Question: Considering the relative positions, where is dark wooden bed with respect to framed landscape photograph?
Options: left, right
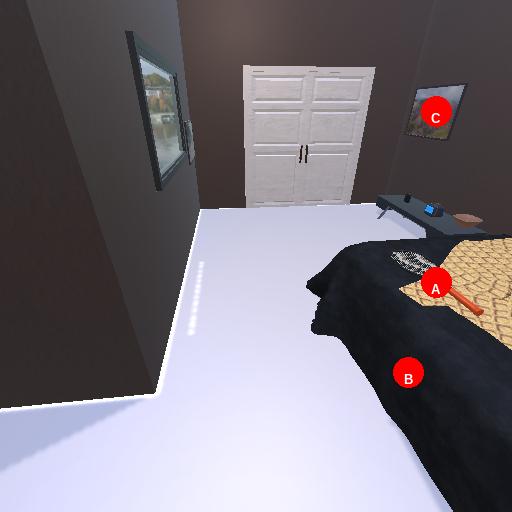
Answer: left